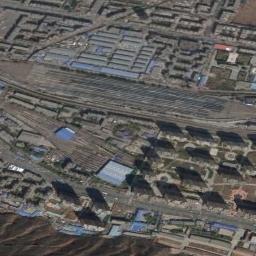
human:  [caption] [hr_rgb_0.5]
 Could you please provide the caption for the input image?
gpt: There are many buildings of different shapes beside the railway station .

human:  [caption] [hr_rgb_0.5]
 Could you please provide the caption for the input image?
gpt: The railway station with some railways is surrounded by a residential area .

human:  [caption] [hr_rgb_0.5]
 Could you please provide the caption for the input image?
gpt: The railway station is next to some buildings .

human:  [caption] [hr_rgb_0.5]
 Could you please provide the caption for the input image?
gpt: There is a railway station in the crowded city .

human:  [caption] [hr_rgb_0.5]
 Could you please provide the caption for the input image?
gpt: There are many buildings around the railway station .